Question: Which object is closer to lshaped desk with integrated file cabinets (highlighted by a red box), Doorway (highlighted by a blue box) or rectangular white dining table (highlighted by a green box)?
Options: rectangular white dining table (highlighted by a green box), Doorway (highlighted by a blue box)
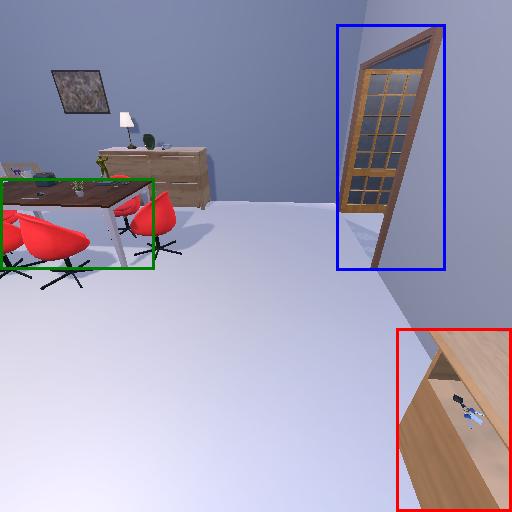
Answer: rectangular white dining table (highlighted by a green box)